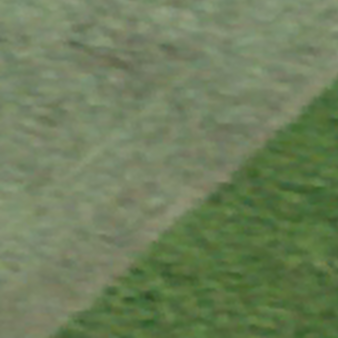
Label: other